Field crop: tomato
Growth stage: 2
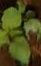
Species: solanum